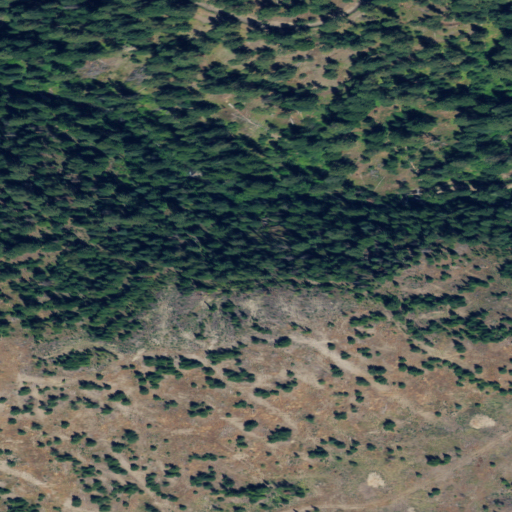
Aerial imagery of valley in Oregon named Anthony Gorge containing evergreen forest and shrub